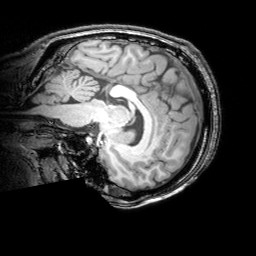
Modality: T1w
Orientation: sagittal